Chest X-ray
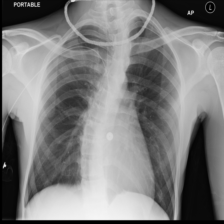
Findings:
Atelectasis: negative
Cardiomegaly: negative
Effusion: negative
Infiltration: negative
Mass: negative
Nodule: negative
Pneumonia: negative
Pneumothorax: negative
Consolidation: negative
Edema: negative
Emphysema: negative
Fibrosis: negative
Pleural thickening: negative
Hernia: negative